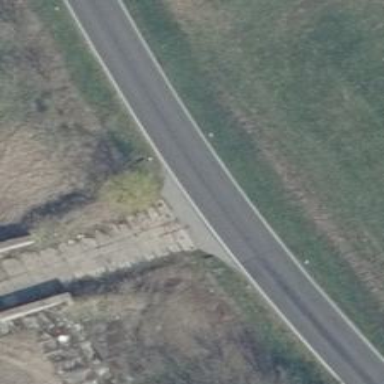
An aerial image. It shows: Secondary road with asphalt surface.